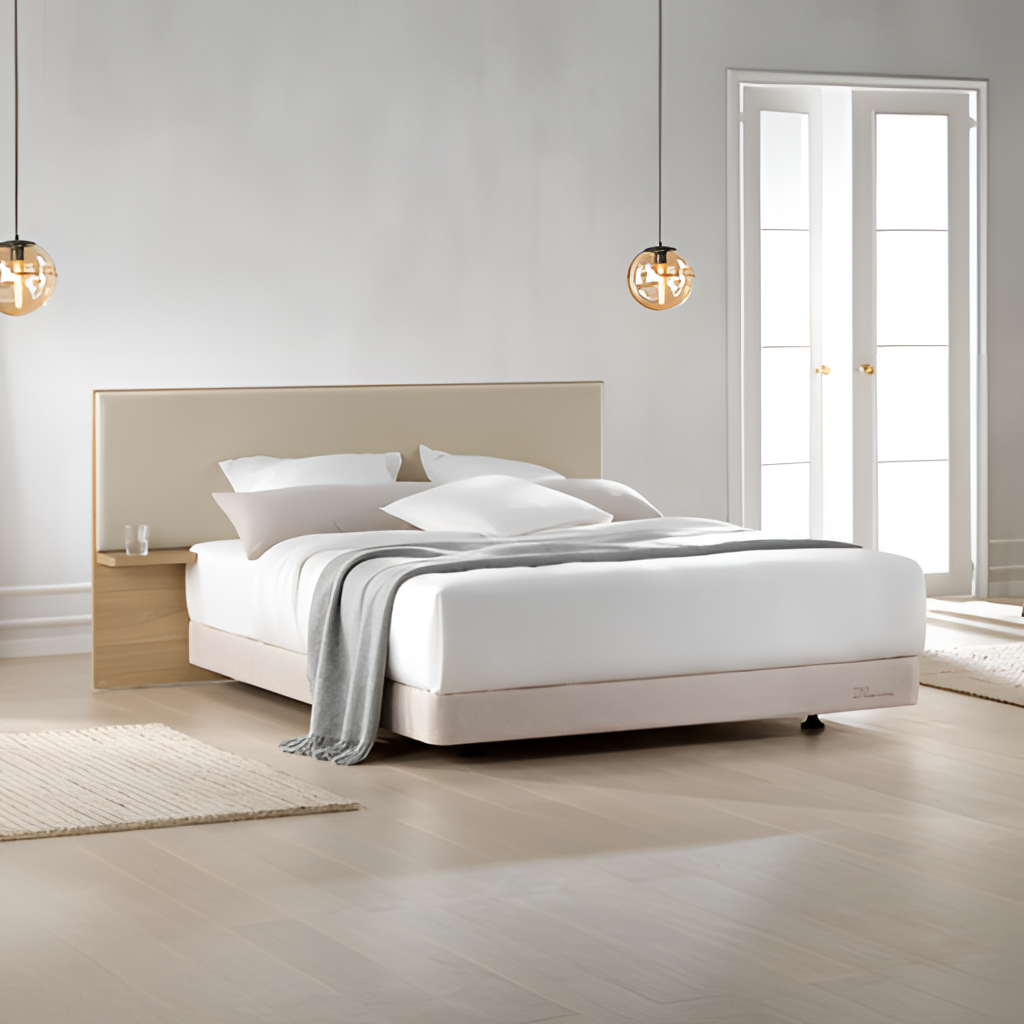
bedroom, beige fabric bed, wood flooring, with plank pattern, minimalistic, paint wallpaper, with solid pattern